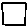
Label: square